Aerial crown-view tile of a tropical tree (Barro Colorado Island, Panama), acquired 20240716:
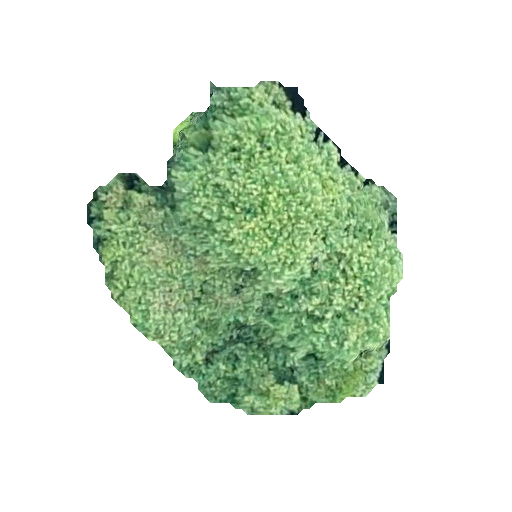
Species: Ficus yoponensis
GBIF accepted scientific name: Ficus yoponensis
Crown area: 112.205 m²